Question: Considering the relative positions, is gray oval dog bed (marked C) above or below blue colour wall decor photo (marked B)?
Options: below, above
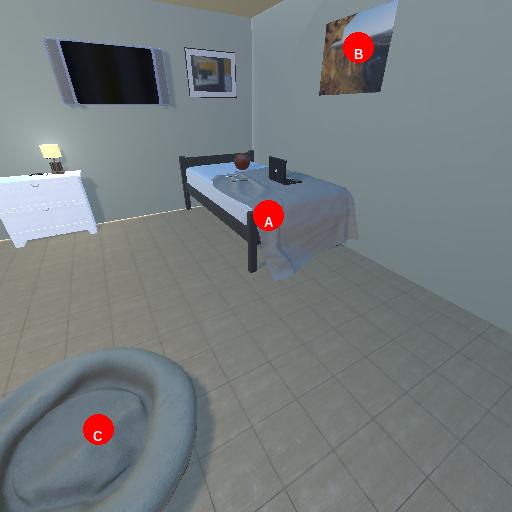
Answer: below